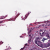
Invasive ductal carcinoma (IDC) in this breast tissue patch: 0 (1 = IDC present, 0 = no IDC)